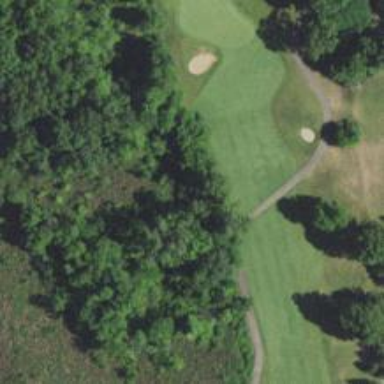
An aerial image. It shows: Service road used as golf cart path.